Question:
I've been making a table for a week similar to the program below. The program is created from scratch and I done it through CSS I just want to ask some help on how I can align the header with the body content. I'm using div tag as a table to achieve it. And also if ever is it possible on the default html table tag?
'''
.table {
display: table;
border: none;
}
.table .tbody .tr {
display: flex;
align-items: center;
justify-content: space-between;
margin-top: 10px;
background-color: #ddd;
border-radius: 10px;
border-left: 5px solid black;
}
.table .tbody .tr .td {
text-align: left;
display: table-cell;
max-width: 280px;
width: 100%;
overflow: hidden;
text-overflow: ellipsis;
white-space: nowrap;
padding: 18px 10px;
}
.table .thead .tr {
display: flex;
border: none;
align-items: center;
justify-content: space-between;
}
.table .thead .tr .th {
display: table-column;
padding: 10px 20px;
width: max-content;
}
'''
'''
<div class="container mt-5">
<div class=" table">
<div class="thead">
<div class="tr">
<div class="th" style="width: 20%;">Name</div>
<div class="th" style="width: 35%;">Description</div>
<div class="th" style="width: 25%;">Email</div>
<div class="th" style="width: 20%;">Location</div>
<div class="th" style="width: 20%; text-align: right;">Action</div>
</div>
</div>
<!-- table body -->
<div class="tbody">
<div class="tr">
<div class="td" style="width: 20%;">John</div>
<div class="td" style="width: 35%;">Lorem ipsum, dolor sit amet consectetur adipisicing elit.</div>
<div class="td" style="width: 20%;">john@example.com</div>
<div class="td" style="width: 20%;">Lorem ipsum</div>
<div class="td" style="width: 20%; text-align: right;">Delete</div>
</div>
<div class="tr">
<div class="td" style="width: 20%;">Mary</div>
<div class="td" style="width: 35%;">Lorem ipsum, dolor sit amet consectetur adipisicing elit.</div>
<div class="td" style="width: 20%;">john@example.com</div>
<div class="td" style="width: 20%;">Lorem ipsum</div>
<div class="td" style="width: 20%; text-align: right;">Delete</div>
</div>
<div class="tr">
<div class="td" style="width: 20%;">July</div>
<div class="td" style="width: 35%;">Lorem ipsum, dolor sit amet consectetur adipisicing elit.</div>
<div class="td" style="width: 20%;">july@example.com</div>
<div class="td" style="width: 20%;">Lorem ipsum</div>
<div class="td" style="width: 20%; text-align: right;">Delete</div>
</div>
</div>
</div>
</div>
'''
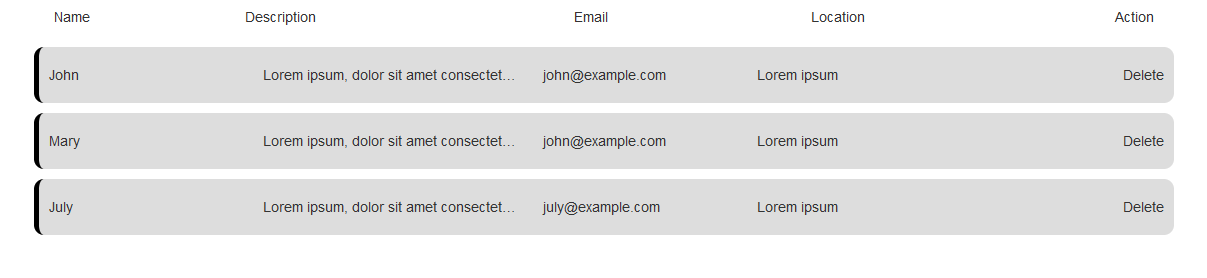
Answer: the misalignment was caused by the border on your table-td rows. I added a transparent border-left to the table head, which fixed the issue. please note that the last column text isn't CSS left align which is causing it appears to be misaligned
'''
.table {
display: table;
border: none;
}
.table .tbody .tr {
display: flex;
align-items: center;
justify-content: space-between;
margin-top: 10px;
background-color: #ddd;
border-radius: 10px;
border-left: 5px solid black;
}
.table .tbody .tr .td {
text-align: left;
display: table-cell;
max-width: 280px;
width: 100%;
overflow: hidden;
text-overflow: ellipsis;
white-space: nowrap;
padding: 18px 10px;
}
.table .thead .tr {
display: flex;
border: none;
align-items: center;
justify-content: space-between;
border-left: 5px solid transparent;
}
.table .thead .tr .th {
display: table-column;
padding: 18px 10px;
width: max-content;
}
'''
'''
<div class="container mt-5">
<div class=" table">
<div class="thead">
<div class="tr">
<div class="th" style="width: 20%;">Name</div>
<div class="th" style="width: 35%;">Description</div>
<div class="th" style="width: 25%;">Email</div>
<div class="th" style="width: 20%;">Location</div>
<div class="th" style="width: 20%; text-align: right;">Action</div>
</div>
</div>
<!-- table body -->
<div class="tbody">
<div class="tr">
<div class="td" style="width: 20%;">John</div>
<div class="td" style="width: 35%;">Lorem ipsum, dolor sit amet consectetur adipisicing elit.</div>
<div class="td" style="width: 25%;">john@example.com</div>
<div class="td" style="width: 20%;">Lorem ipsum</div>
<div class="td" style="width: 20%; text-align: right;">Delete</div>
</div>
<div class="tr">
<div class="td" style="width: 20%;">John</div>
<div class="td" style="width: 35%;">Lorem ipsum, dolor sit amet consectetur adipisicing elit.</div>
<div class="td" style="width: 25%;">john@example.com</div>
<div class="td" style="width: 20%;">Lorem ipsum</div>
<div class="td" style="width: 20%; text-align: right;">Delete</div>
</div>
<div class="tr">
<div class="td" style="width: 20%;">John</div>
<div class="td" style="width: 35%;">Lorem ipsum, dolor sit amet consectetur adipisicing elit.</div>
<div class="td" style="width: 25%;">john@example.com</div>
<div class="td" style="width: 20%;">Lorem ipsum</div>
<div class="td" style="width: 20%; text-align: right;">Delete</div>
</div>
<div class="tr">
<div class="td" style="width: 20%;">John</div>
<div class="td" style="width: 35%;">Lorem ipsum, dolor sit amet consectetur adipisicing elit.</div>
<div class="td" style="width: 25%;">john@example.com</div>
<div class="td" style="width: 20%;">Lorem ipsum</div>
<div class="td" style="width: 20%; text-align: right;">Delete</div>
</div>
</div>
</div>
</div>
'''